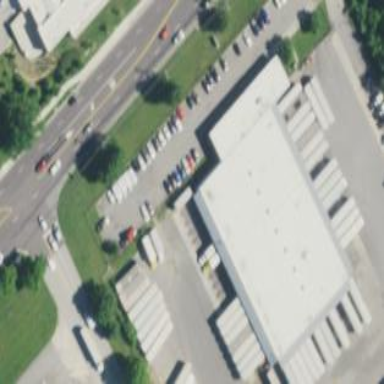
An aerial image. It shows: Warehouse.